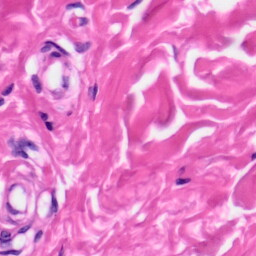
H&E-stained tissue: Skin